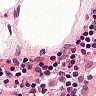
Metastatic tissue present: no